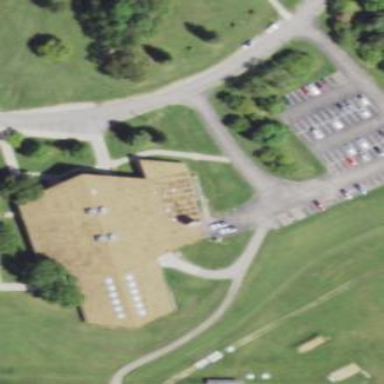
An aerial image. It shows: College building near sports center.